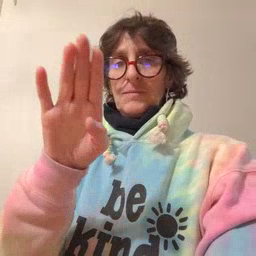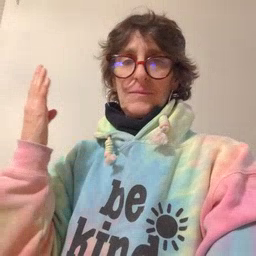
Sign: refrigerator